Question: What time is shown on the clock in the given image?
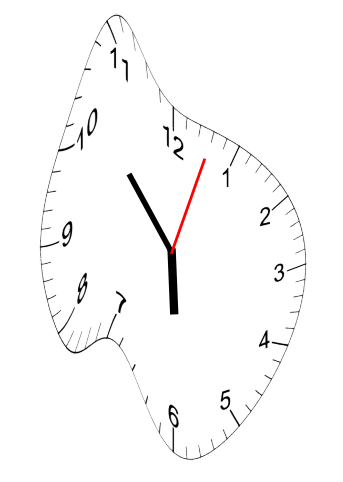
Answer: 05:53:03